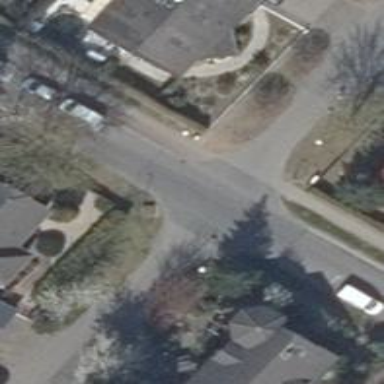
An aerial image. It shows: Residential road.